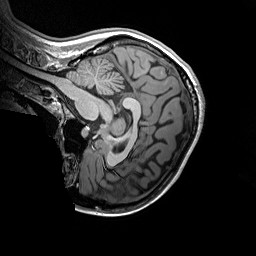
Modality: T1w
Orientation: sagittal
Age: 25
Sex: female
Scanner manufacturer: siemens
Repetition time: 2.2 s
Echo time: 0.00244 s